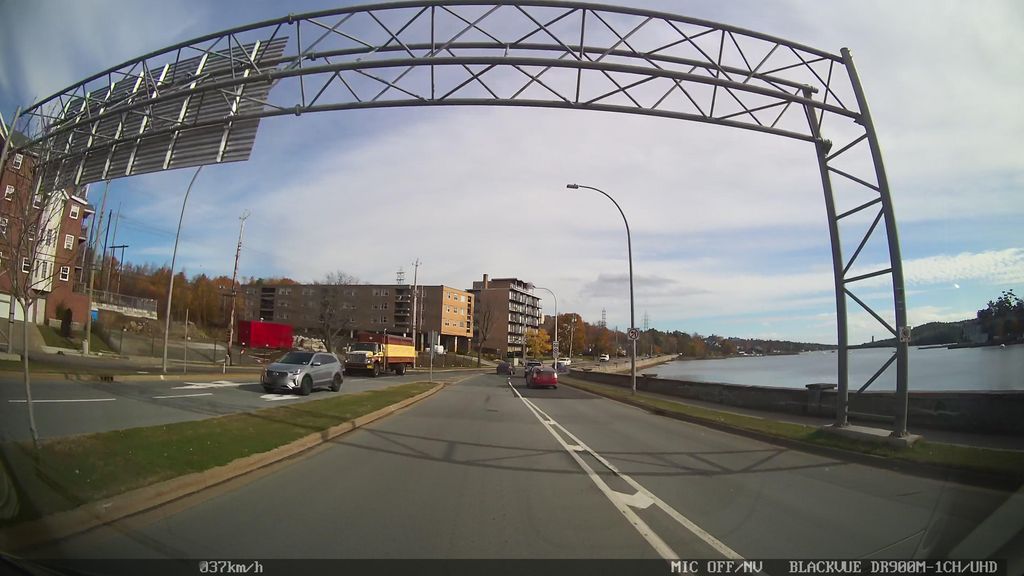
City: halifax